Interaction volume radius: 10 \u00c5
Interaction volume height: 15 \u00c5
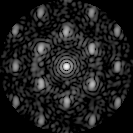
Disorder parameter: 0.444